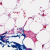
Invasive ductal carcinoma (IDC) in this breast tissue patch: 0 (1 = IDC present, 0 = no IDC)